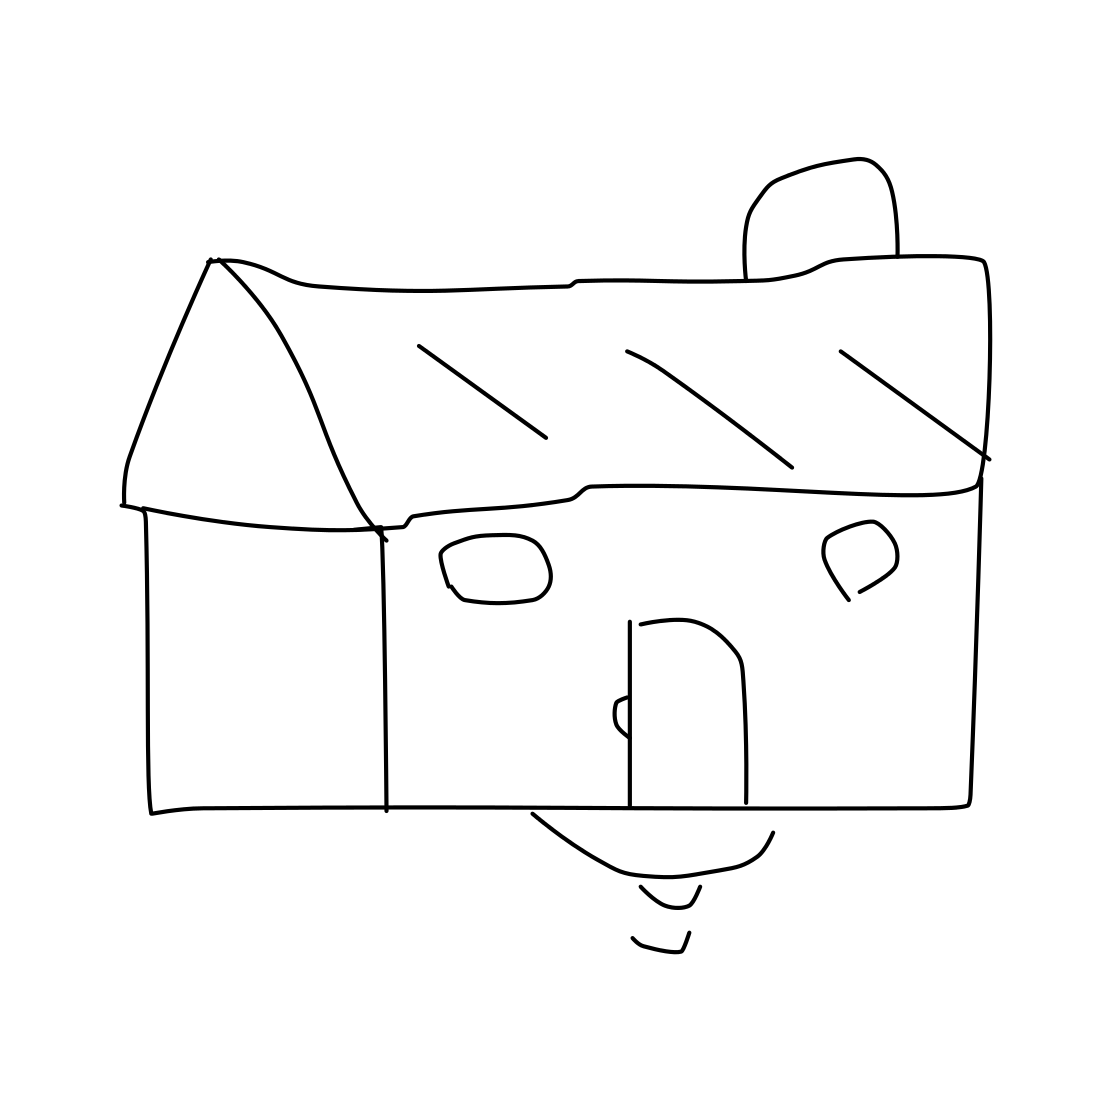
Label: house